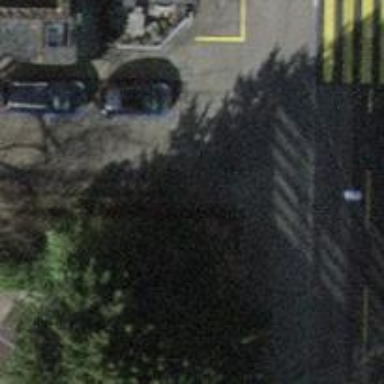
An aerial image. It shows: Unmarked crossing with traffic calming table.